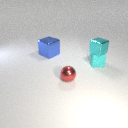
small red metal sphere in front of large blue metal cube